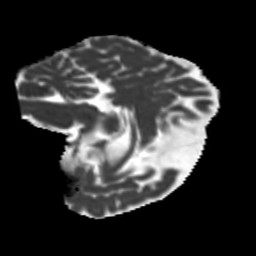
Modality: MD
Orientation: sagittal
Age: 56
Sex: female
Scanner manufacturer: siemens
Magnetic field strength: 3 T
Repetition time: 5.25 s
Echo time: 0.08 s